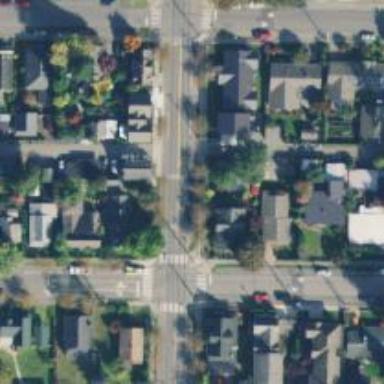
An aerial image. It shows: Unmarked road crossing.